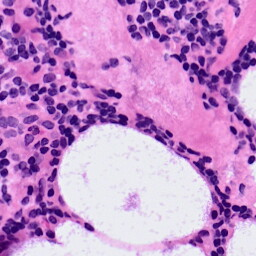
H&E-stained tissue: LymphNode